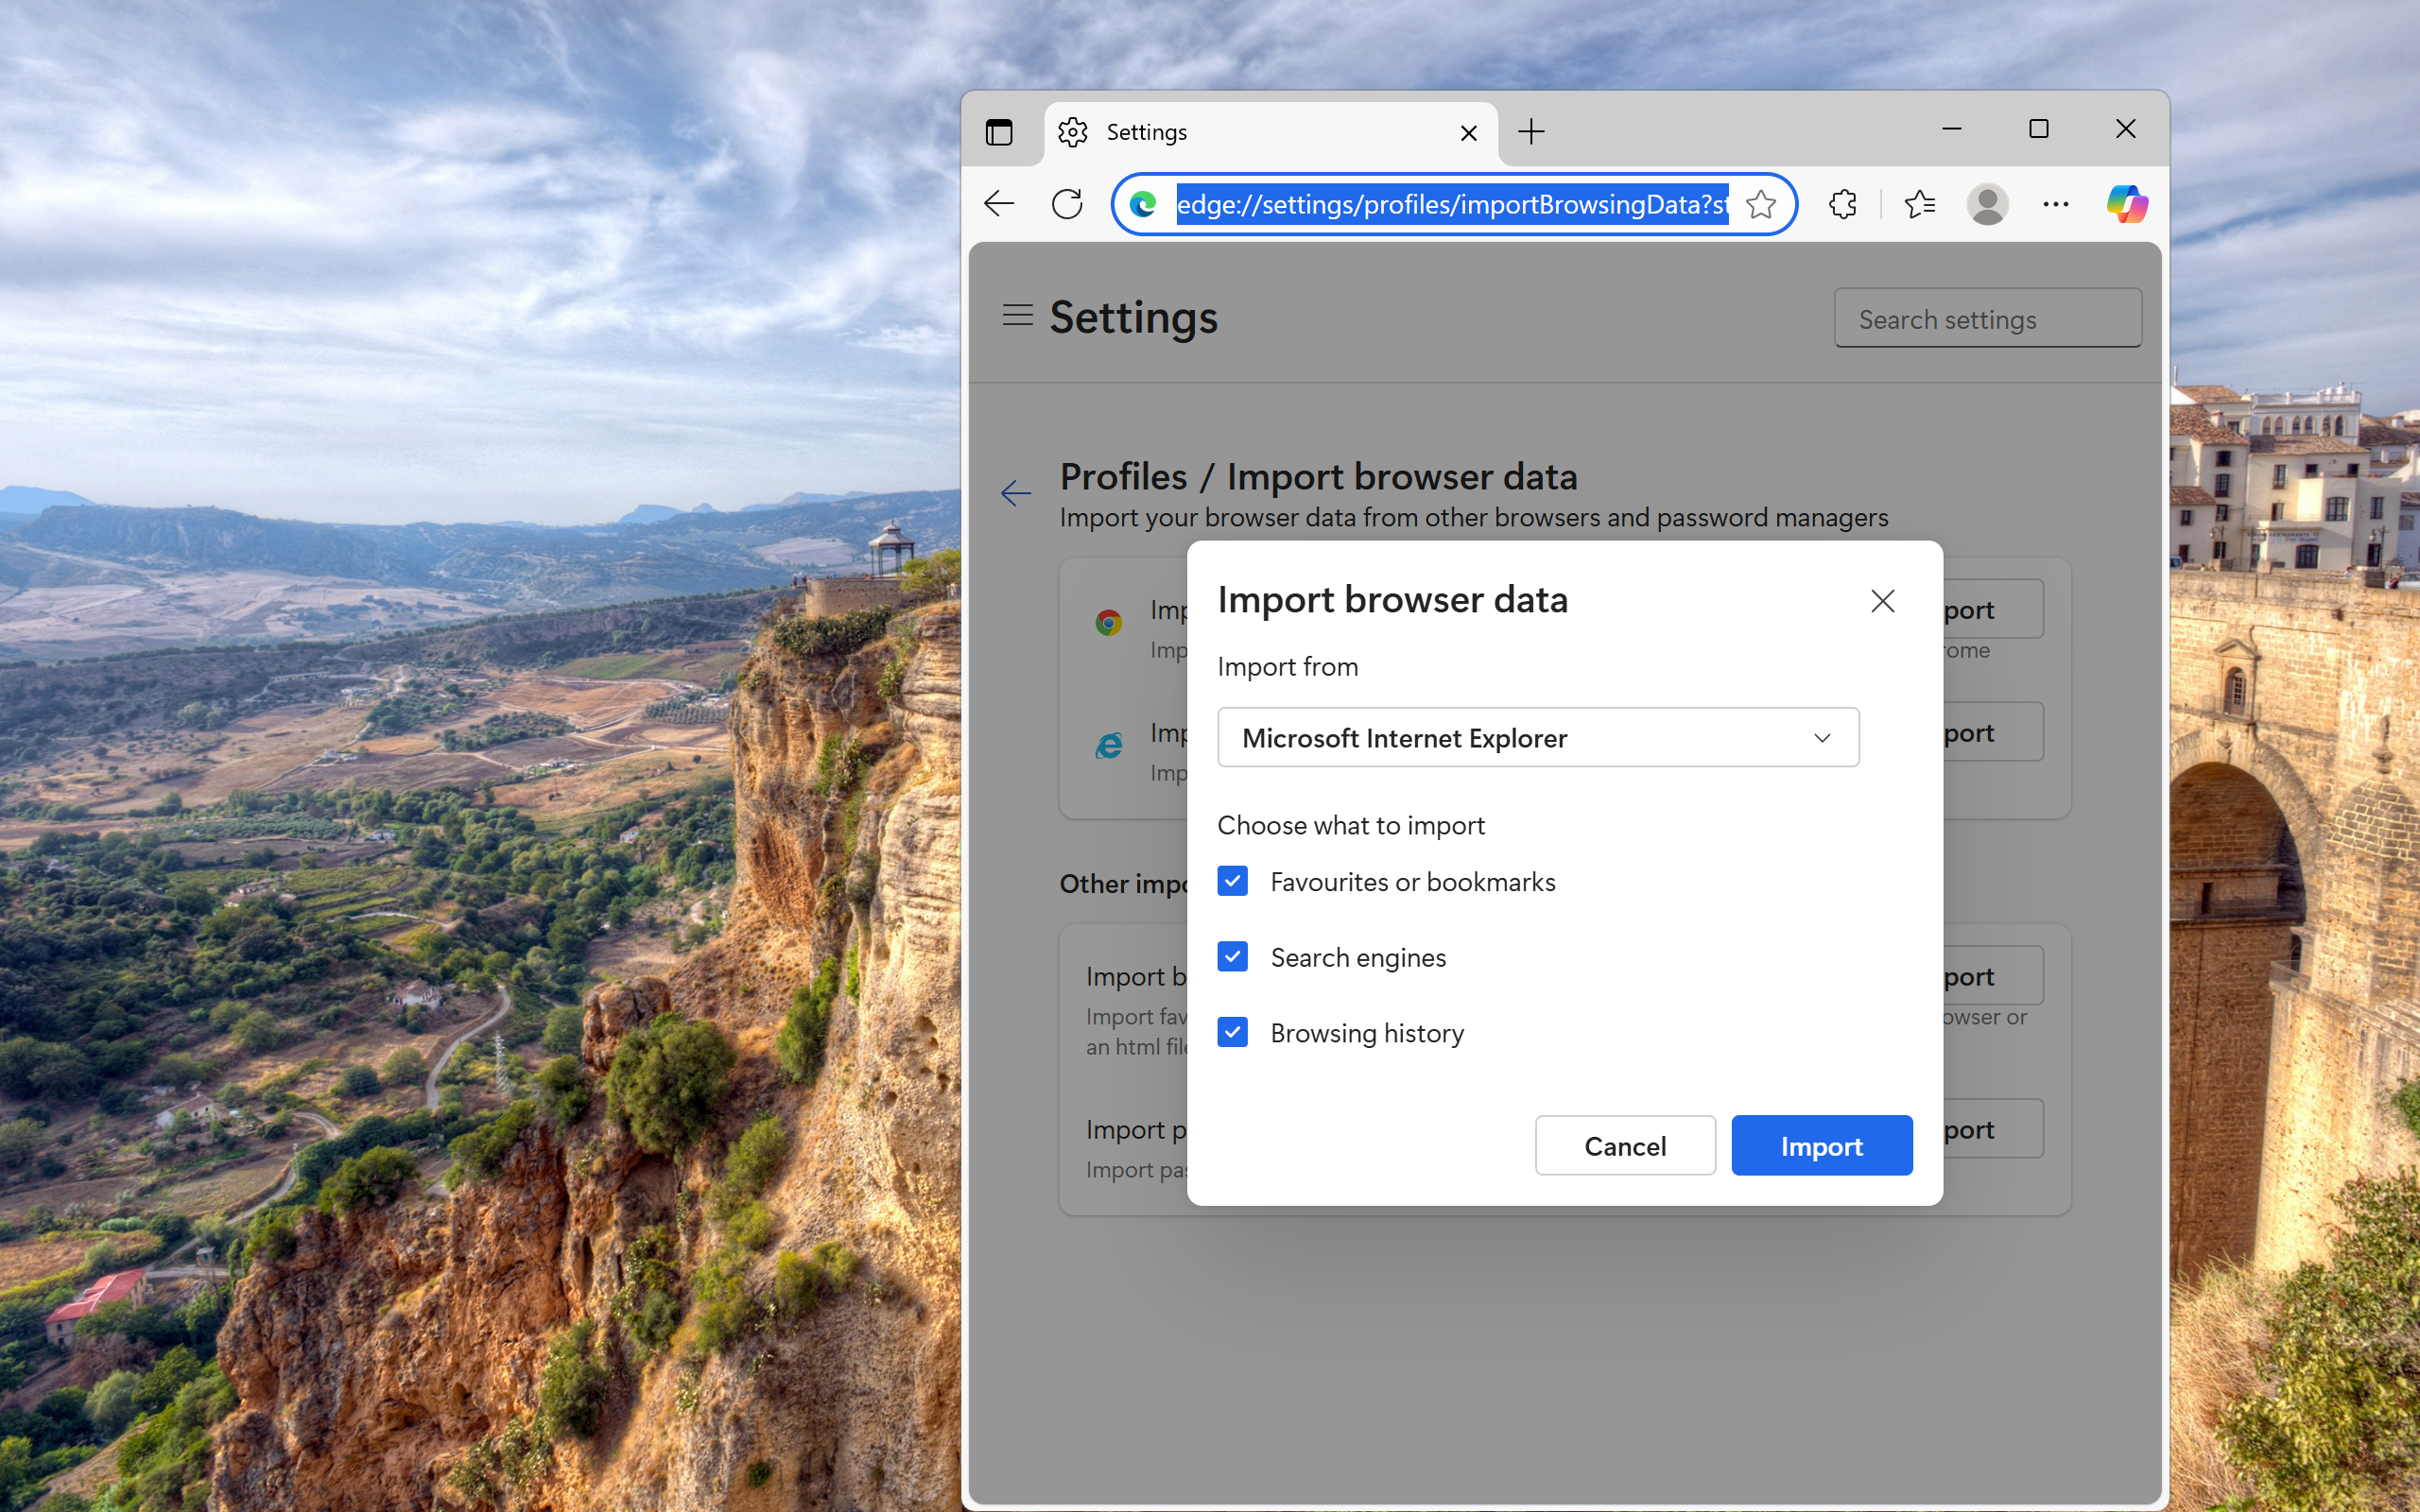
UI elements on screen:
"Desktop - window"
"New tab - window"
"System - menu bar - Contains commands to manipulate the window"
"System - menu item"
"title bar - value: New tab"
"Minimise - button - Moves the window out of the way"
"Maximise - button - Makes the window full screen"
"Close - button - Closes the window"
"window"
"Taskbar - pane"
"pane"
"Running applications - pane"
"Settings - School - Microsoft​ Edge - window"
"window"
"UI element"
"window"
"UI element"